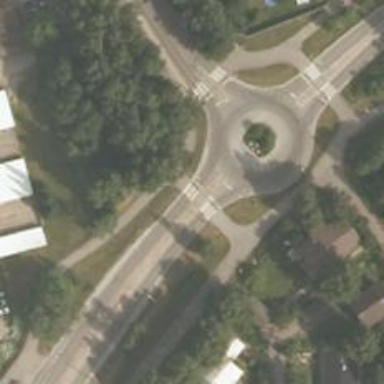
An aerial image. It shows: Uncontrolled crossing on the road.